八年级 · 度量几何学
如图, $C D$ 是 $\triangle A B C$ 的中线, 若 $A C=9, B C=12, A B=15$.

(1) 求 $\angle A C B$ 的度数.

(2) 求 $C D$ 的长.
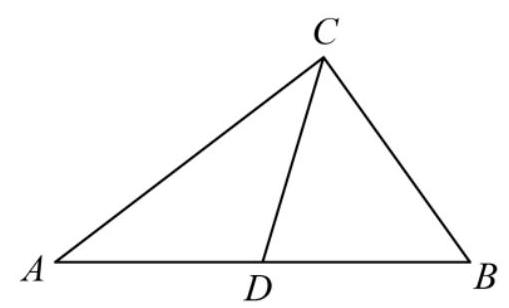
答案: (1) 解: $\because A C=9, B C=12, A B=15$,

$\therefore A C^{2}+B C^{2}=9^{2}+12^{2}=81+144=225, \quad A B^{2}=15^{2}=225$,

$\therefore A C^{2}+B C^{2}=A B^{2}$,

$\therefore \triangle A B C$ 是直角三角形,

$\therefore \angle A C B=90^{\circ} ;$

(2) 解: $\because C D$ 是 $\triangle A B C$ 的中线, $\angle A C B=90^{\circ}, A B=15$,

$\therefore C D=\frac{1}{2} A B=\frac{15}{2}$